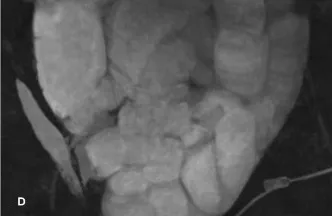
3D magnetic resonance urogram (MRU) images show a urinoma to small bowel fistula. (D) This 3D maximum intensity projection shows the location of the urinoma along the right abdominal wall which is filling the markedly dilated bowel with fluid which is urine.
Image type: radiology (mri)